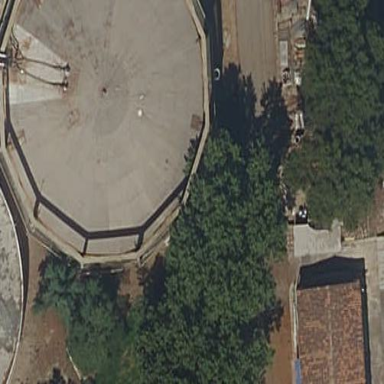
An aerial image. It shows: Storage tank which is man-made and housed in building.